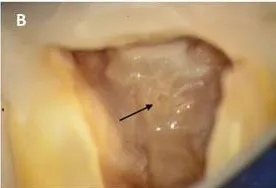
Furcation canal foramen indicated by the arrow.
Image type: medical_photograph (other_medical_photograph)